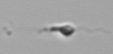
Label: flagellate_morphotype3